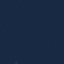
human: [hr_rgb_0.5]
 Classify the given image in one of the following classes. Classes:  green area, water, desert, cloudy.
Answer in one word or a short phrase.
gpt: water